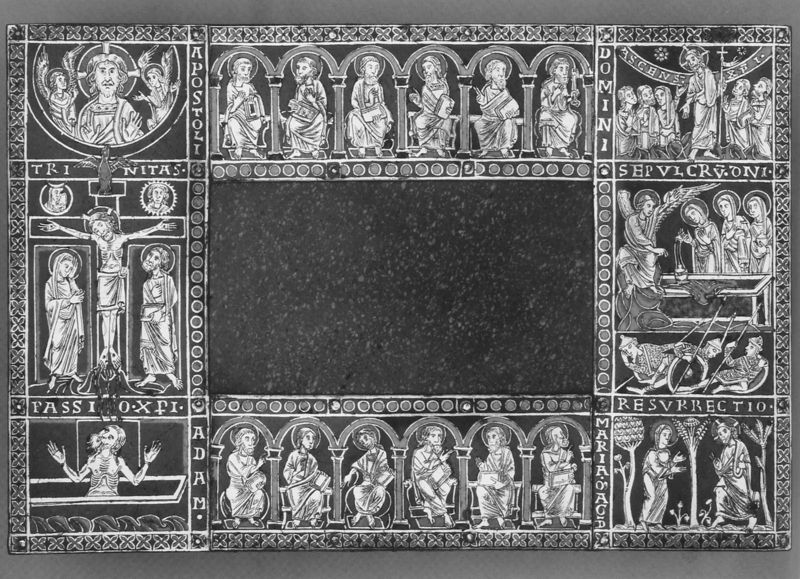
Titel: Mauritius-Tragaltar
Standort: Siegburg, St. Servatius (EU - D - NRW)
Schlagwörter: flügel, gott, bäume, säulen, ornament, rahmen, tot, sonne, engel, schrift, stab, tafel, bögen, mond, kreuz, buchdeckel, heiligenschein, sarg, christus, grab, jesus, kreuzigung, romanik, heilige, maria, vertreibung, szenen, sakral, grablegung, auferstehung, romanisch, latein, golgotha, apostel, gottvater, passion, engel4, rauchfass